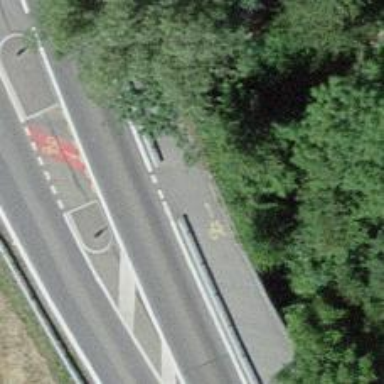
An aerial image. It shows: Asphalt cycleway.